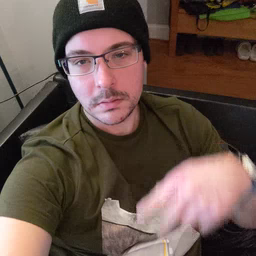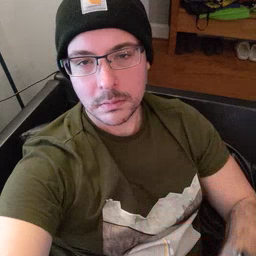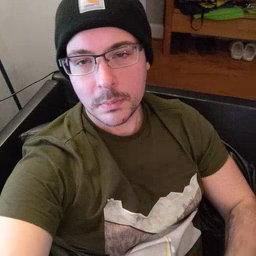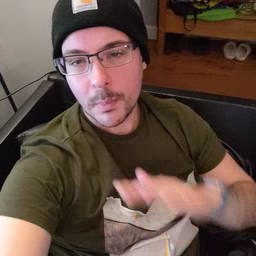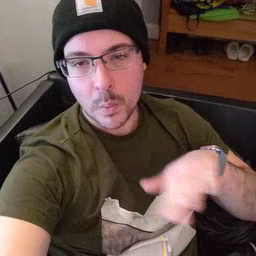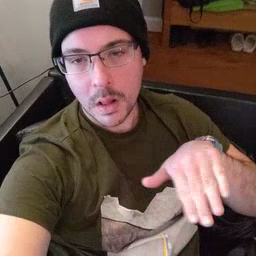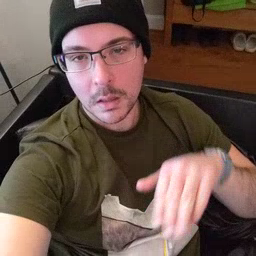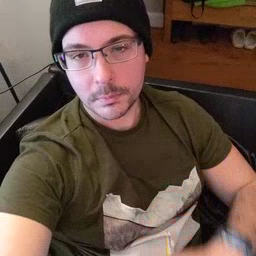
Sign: pool